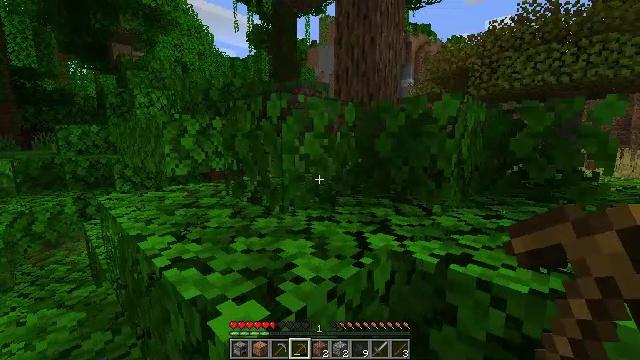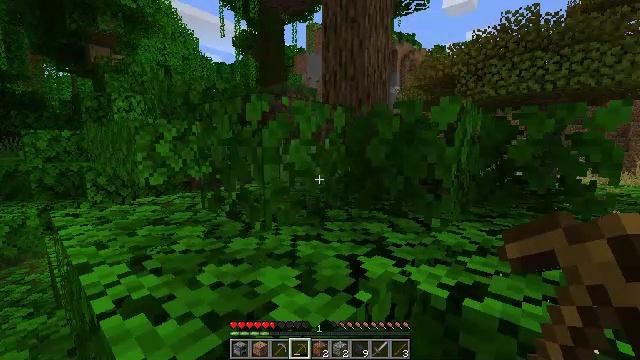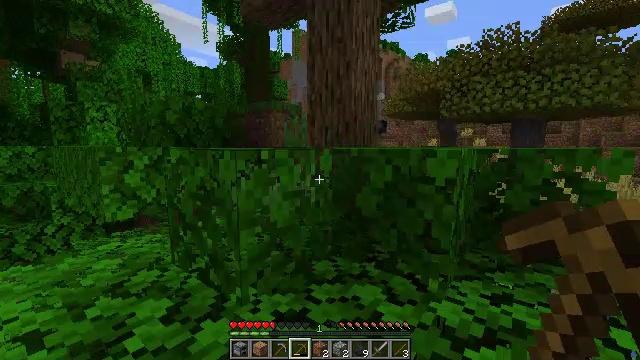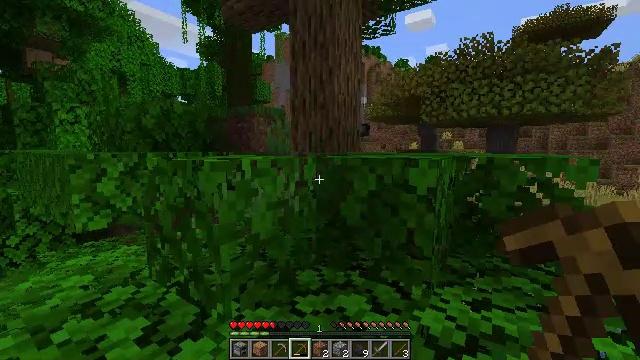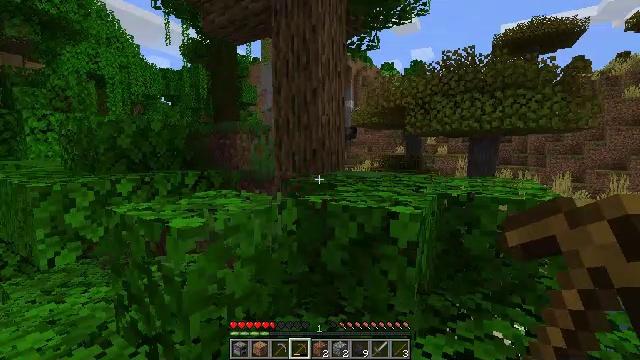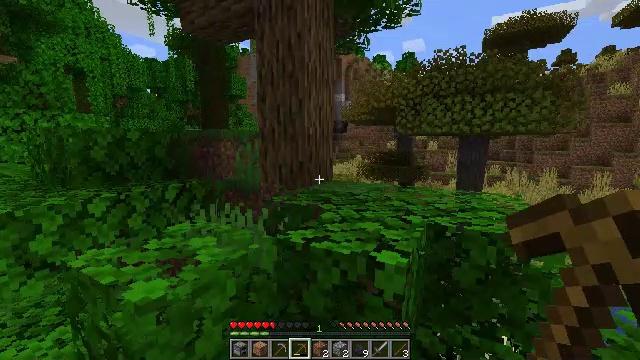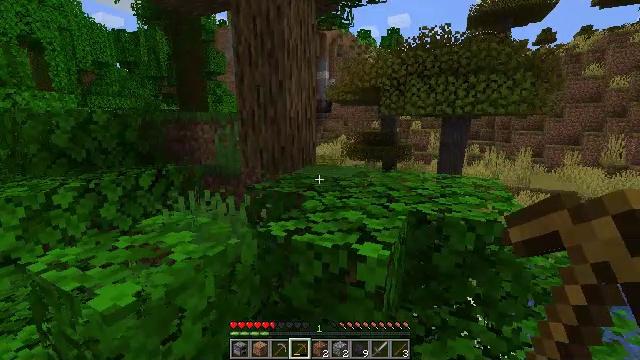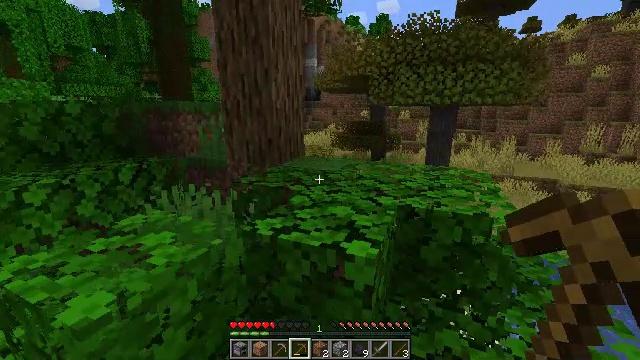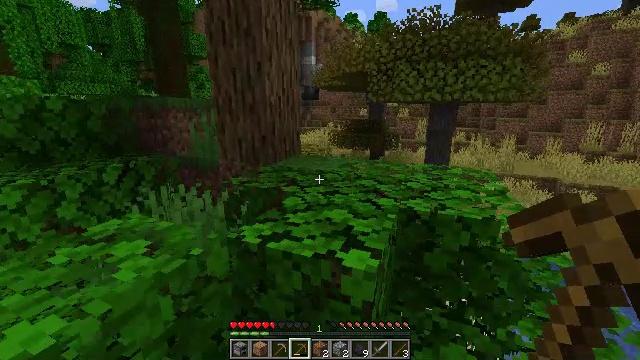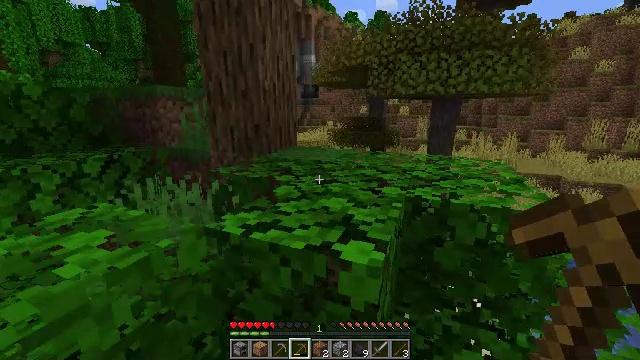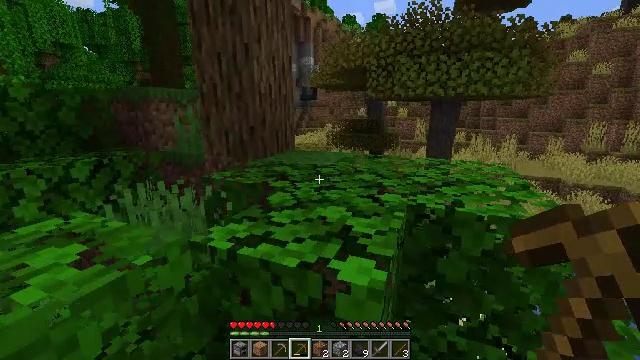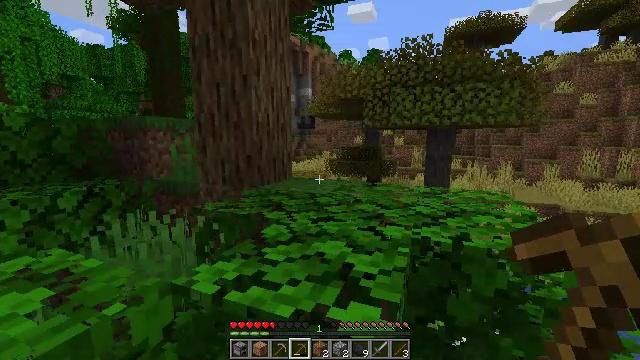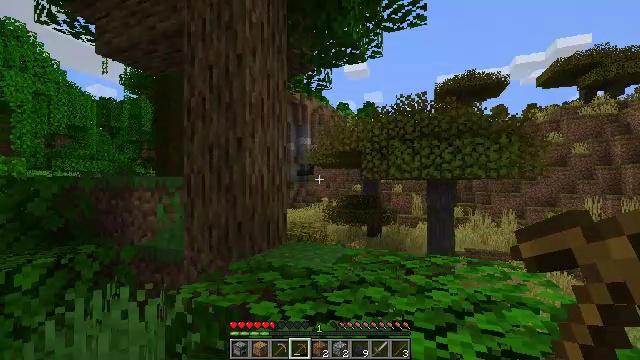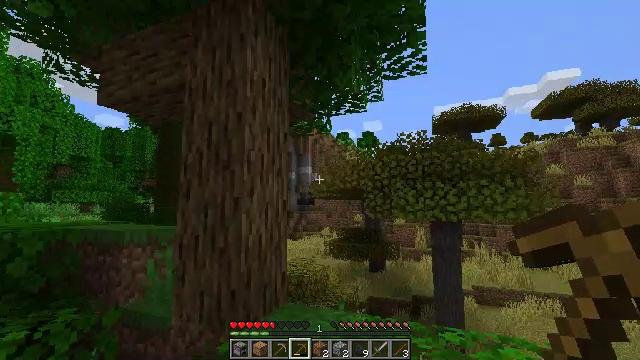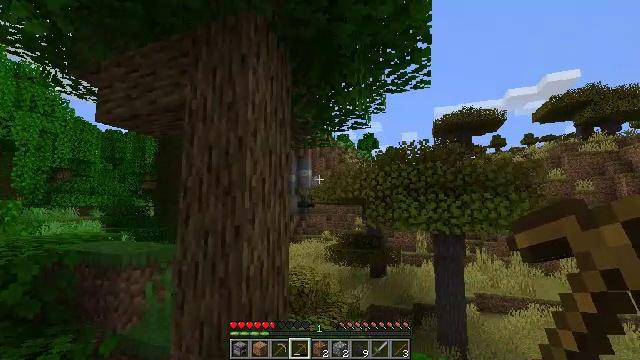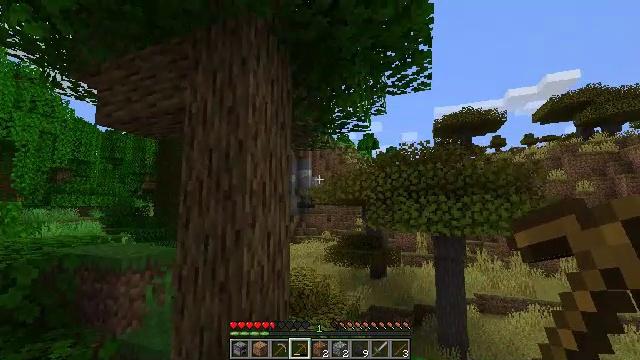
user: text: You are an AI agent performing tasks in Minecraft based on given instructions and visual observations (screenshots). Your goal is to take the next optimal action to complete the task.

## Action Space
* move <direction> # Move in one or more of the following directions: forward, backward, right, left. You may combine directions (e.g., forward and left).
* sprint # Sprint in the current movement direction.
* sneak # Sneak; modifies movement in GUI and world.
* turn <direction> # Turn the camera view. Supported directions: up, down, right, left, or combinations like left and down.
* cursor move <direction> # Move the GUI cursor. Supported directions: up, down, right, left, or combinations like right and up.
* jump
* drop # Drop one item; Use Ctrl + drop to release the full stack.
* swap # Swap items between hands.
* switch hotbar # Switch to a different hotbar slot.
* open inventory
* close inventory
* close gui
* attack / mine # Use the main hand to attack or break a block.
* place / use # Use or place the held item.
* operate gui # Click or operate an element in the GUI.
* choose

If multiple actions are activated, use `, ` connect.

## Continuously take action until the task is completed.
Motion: motion action
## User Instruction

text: Gather the acacia log for building.
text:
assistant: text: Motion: move forward, turn right and up, jump
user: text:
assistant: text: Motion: move forward, turn right, jump
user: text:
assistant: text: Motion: move forward, turn right, jump
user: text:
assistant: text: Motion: move forward, turn right, jump
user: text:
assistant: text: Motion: move forward, turn right and down, jump
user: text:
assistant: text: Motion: move forward, turn right and down, jump
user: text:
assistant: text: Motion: move forward, turn right and down, jump
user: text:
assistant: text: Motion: move forward, jump
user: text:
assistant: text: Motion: move forward, jump
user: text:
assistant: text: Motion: move forward, jump
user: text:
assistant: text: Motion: move forward, turn up, jump
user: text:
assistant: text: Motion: move forward, turn up, jump
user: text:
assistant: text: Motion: move forward, turn up, jump
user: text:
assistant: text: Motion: move forward, jump
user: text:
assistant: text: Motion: move forward, jump
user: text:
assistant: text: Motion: move forward, turn down, jump
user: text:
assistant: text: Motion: move forward, turn right and down, jump
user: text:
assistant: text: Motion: move forward, turn right, jump
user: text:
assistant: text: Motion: move forward, turn right and down, jump
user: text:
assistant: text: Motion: move forward, turn right and down, jump
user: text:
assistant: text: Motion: move forward, turn right and down, jump
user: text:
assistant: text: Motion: move forward, turn right and down, jump
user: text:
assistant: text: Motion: move forward, turn right and down, jump
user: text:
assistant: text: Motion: move forward, turn right and down, jump
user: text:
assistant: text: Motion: move forward, turn right
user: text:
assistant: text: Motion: move forward, turn right
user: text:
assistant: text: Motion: move forward, turn right
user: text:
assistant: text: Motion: move forward, turn right
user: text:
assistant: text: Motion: move forward
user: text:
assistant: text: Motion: move forward